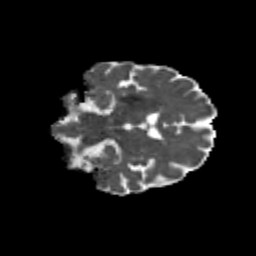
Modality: MD
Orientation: coronal
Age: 67
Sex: female
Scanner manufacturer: siemens
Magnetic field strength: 3 T
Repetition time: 4.71 s
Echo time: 0.0906 s